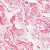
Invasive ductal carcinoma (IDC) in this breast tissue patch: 0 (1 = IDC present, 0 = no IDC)